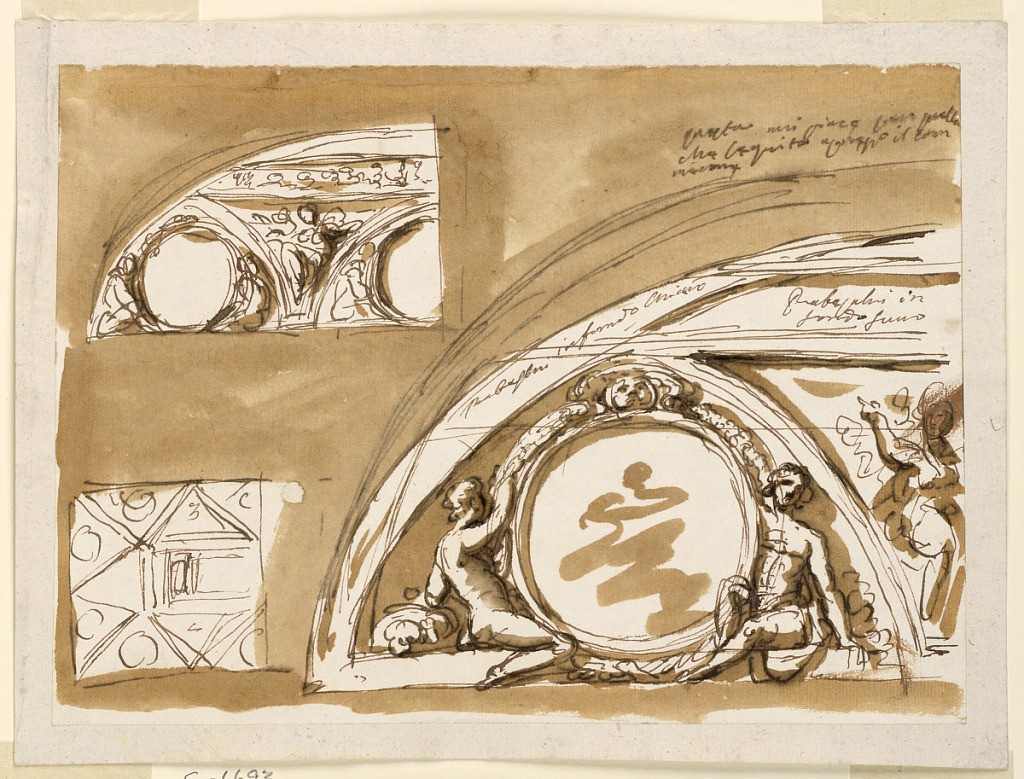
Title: Design for the Decoration of Barrel Vaulted Ceiling
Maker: Giuseppe Barberi, Italian, 1746–1809
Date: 1790-1800
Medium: Pen and brown ink, brush and brown wash on lined off-white laid paper
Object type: Drawing
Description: A spandrel with women between two ovoids and under an entablature. Bottom row: three-quarters of the plan of a ceiling. More detailed left half of the design top left. Colored ground.